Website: walmart
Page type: billing-address
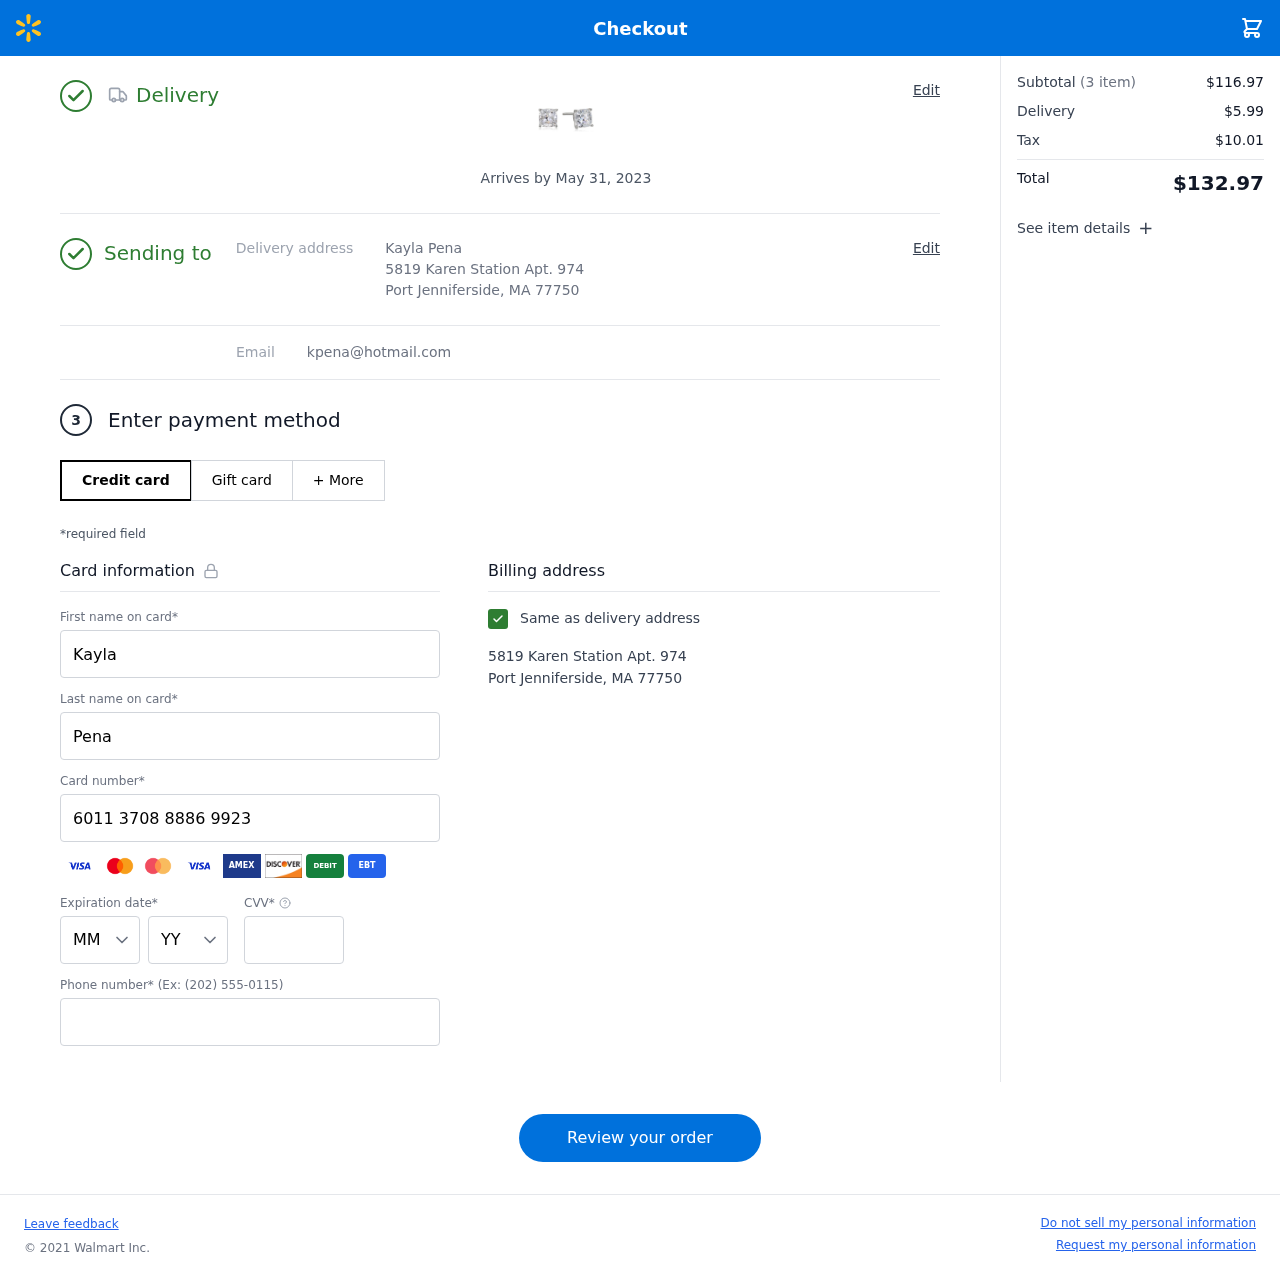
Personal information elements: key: PII_CARD_CVV
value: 027
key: PII_CARD_EXPIRY_MONTH
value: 08
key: PII_CARD_EXPIRY_YEAR
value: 29
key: PII_CARD_NUMBER
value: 6011 3708 8886 9923
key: PII_EMAIL
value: kpena@hotmail.com
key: PII_FIRSTNAME
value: Kayla
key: PII_FULLNAME
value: Kayla Pena
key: PII_LASTNAME
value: Pena
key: PII_PHONE
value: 5395312411
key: PII_STREET
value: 5819 Karen Station Apt. 974
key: PII_CITY_STATE_ZIP
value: Port Jenniferside, MA 77750
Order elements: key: ORDER_DELIVERY_DATE
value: Arrives by May 31, 2023
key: ORDER_NUM_ITEMS
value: (3 item)
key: ORDER_SUBTOTAL
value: $116.97
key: ORDER_SHIPPING_COST
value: $5.99
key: ORDER_TAX
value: $10.01
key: ORDER_TOTAL
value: $132.97